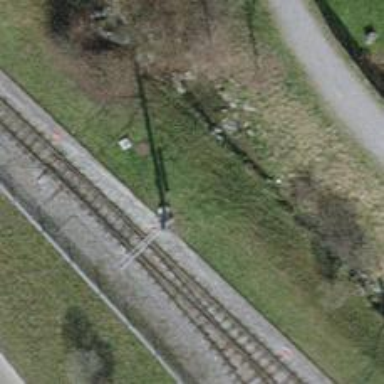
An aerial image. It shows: Abandoned railway.